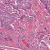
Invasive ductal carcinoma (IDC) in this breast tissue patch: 1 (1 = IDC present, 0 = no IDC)